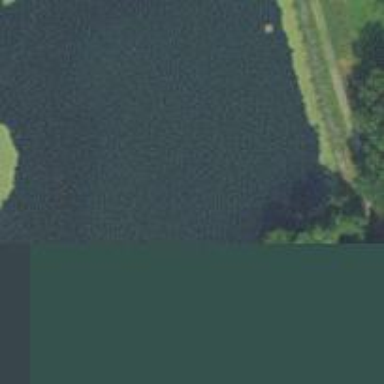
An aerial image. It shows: Beautiful lake surrounded by nature.